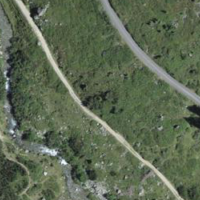
EUNIS habitat code: 26
Species observed at this site:
Arnica montana
Saxifraga aizoides
Campanula barbata